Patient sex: M
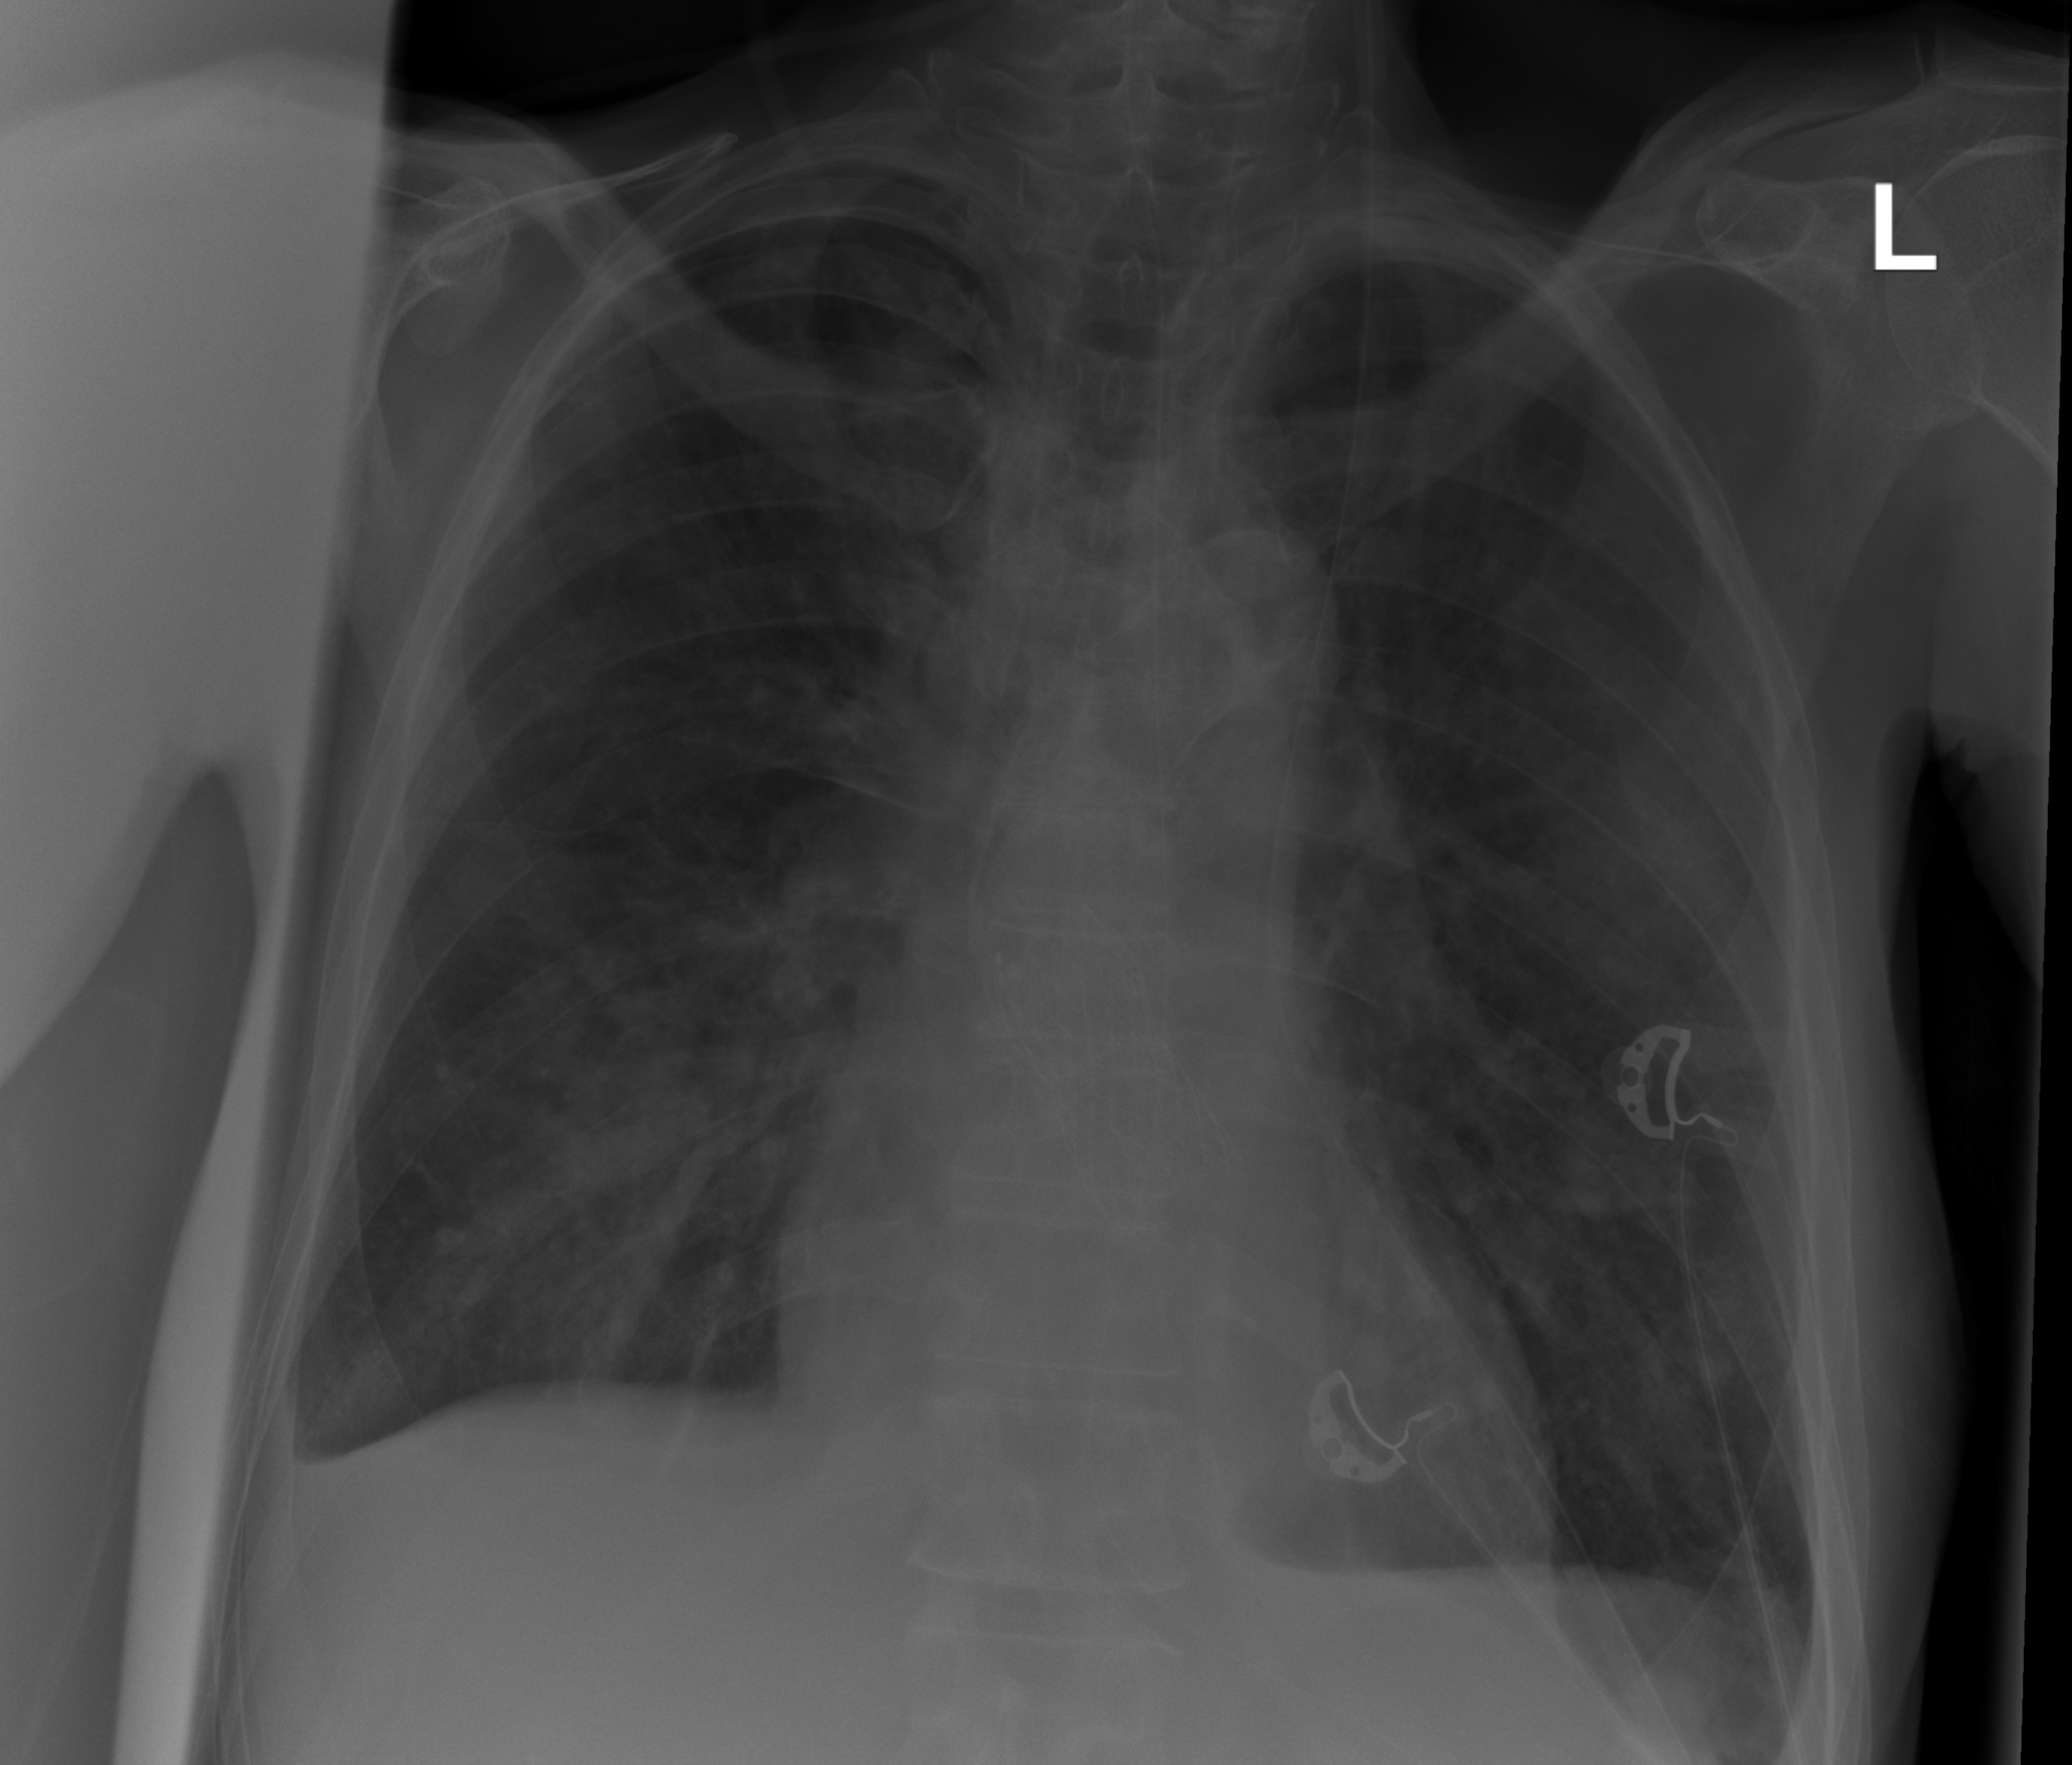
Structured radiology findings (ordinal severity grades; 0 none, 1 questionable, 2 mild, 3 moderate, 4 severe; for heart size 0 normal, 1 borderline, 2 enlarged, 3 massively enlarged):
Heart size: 2
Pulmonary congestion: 0
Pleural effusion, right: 2
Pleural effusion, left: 2
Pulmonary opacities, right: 2
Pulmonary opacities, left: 0
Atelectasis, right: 0
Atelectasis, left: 0